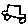
Label: car